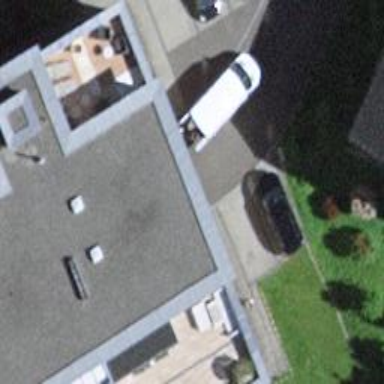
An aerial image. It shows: Parking area.